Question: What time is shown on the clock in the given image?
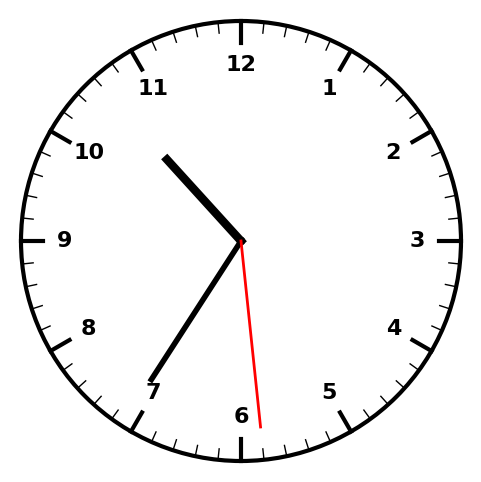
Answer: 10:35:29